Question: I am making a chatting app using flutter. I have created a message box and when the text in the field gets longer the FAB moves from it's place.

'''
Padding(
padding: const EdgeInsets.all(10.0),
child: Expanded(
child: Container(
alignment: AlignmentDirectional.bottomEnd,
padding: EdgeInsets.only(right: 6, left: 10),
decoration: BoxDecoration(
color: Colors.grey.shade700,
borderRadius: BorderRadius.circular(16)),
child: Row(
children: [
Expanded(
child: TextField(
controller: _textController,
keyboardType: TextInputType.multiline,
minLines: 1,
maxLines: 20,
decoration: InputDecoration(
hintText: "Message...",
border: InputBorder.none,
),
),
),
FloatingActionButton(
mini: true,
elevation: 0,
onPressed: () {},
child: const Icon(
Icons.send,
color: Colors.white,
),
)
'''
I want this FloatingActionButton To be at Bottom. But when the text in message box gets longer. The button moves from it's place too.
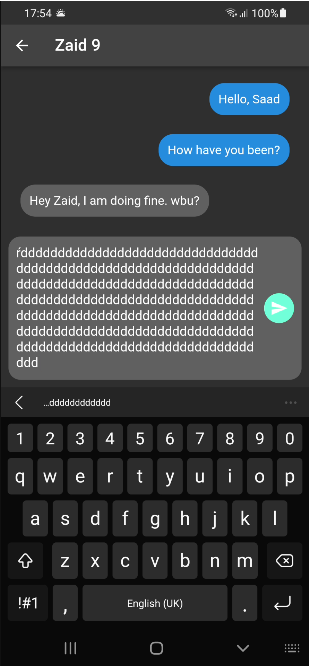
Answer: Try to set the crossAxisAligment to CrossAxisAligment.end inside your Row.
'''
Row(
crossAxisAlignment: CrossAxisAlignment.end,
'''